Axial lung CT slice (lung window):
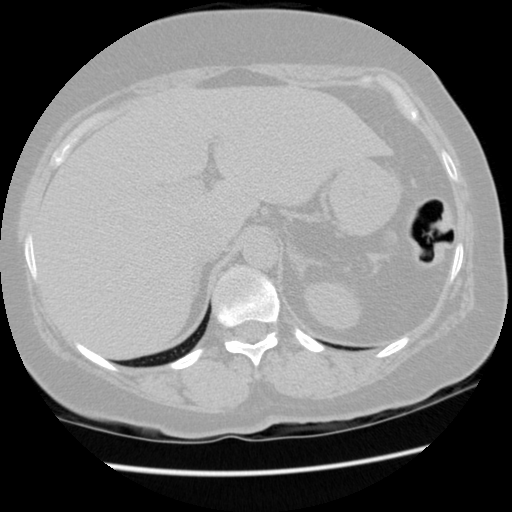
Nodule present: no